Question: The problem looks simple enough, basically I have a sequence of sequences, something like:
'''
typedef mpl::vector<
mpl::vector<mpl::_1, mpl::_2>,
mpl::vector<mpl::_1, mpl::_2, mpl::_3>,
mpl::vector<mpl::_2, mpl::_1>,
mpl::vector<mpl::_2, mpl::_2>,
mpl::vector<mpl::_2, mpl::_2, mpl::_3>
> seq;
'''
What I would like to do is to transform this to a trie, the end result being something like:
'''
mpl::map<
mpl::pair<mpl::_1,
mpl::map<
mpl::pair<mpl::_2,
mpl::map<
mpl::pair<TERMINAL, T>,
mpl::pair<mpl::_3,
mpl::map<
mpl::pair<TERMINAL, T>
>
>
>
>
>
>
mpl::pair<mpl::_2,
mpl::map<
mpl::pair<mpl::_1,
mpl::map<
mpl::pair<TERMINAL, T>
>
>,
mpl::pair<mpl::_2,
mpl::map<
mpl::pair<TERMINAL, T>,
mpl::pair<mpl::_3,
mpl::map<
mpl::pair<TERMINAL, T>
>
>
>
>
>
>
>
'''
So, the question is, is this possible (I'm thinking it's not)? If it is possible, which dark spells have I missed?
EDIT: In case the above transformation from sequence of sequences to a trie is not clear, let me see if I can state it in plain English (often more difficult.) Basically each sequence within the main sequence is composed of some types ('_1', '_2' etc.) The transformed version is trie where common prefixes are collapsed. May be the attached picture helps..

EDIT2: Thanks to @Yakk, hopefully now the question is clearer...
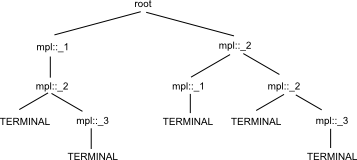
Answer: There you go:
'''
struct Terminal;
template < typename Trie, typename First, typename Last,
typename Enable = void >
struct insertInTrie_impl
{
typedef typename
mpl::deref<First>::type key;
typedef typename
mpl::at<
Trie,
key
>::type subTrieOrVoid; // would be easier if "at" supported Default
typedef typename
mpl::if_<
boost::is_same< subTrieOrVoid, mpl::void_ >,
mpl::map<>,
subTrieOrVoid
>::type subTrie;
typedef typename
mpl::insert<
Trie,
mpl::pair<
key, typename
insertInTrie_impl<
subTrie, typename
mpl::next<First>::type,
Last
>::type
>
>::type type;
};
template < typename Trie, typename First, typename Last >
struct insertInTrie_impl< Trie, First, Last, typename
boost::enable_if< boost::is_same<First, Last> >::type >
: mpl::insert<
Trie,
mpl::pair< Terminal, Terminal >
// I'm not sure what you want in your terminal node
>
{};
template < typename Trie, typename Seq >
struct insertInTrie
: insertInTrie_impl<
Trie, typename
mpl::begin<Seq>::type, typename
mpl::end<Seq>::type
>
{};
template < typename SeqOfSeq >
struct constructTrie
: mpl::fold<
SeqOfSeq,
mpl::map<>,
insertInTrie< mpl::_1, mpl::_2 >
>
{};
'''
'insertInTrie_impl' is a recursive metafunction that inserts a sequence into an existing trie, using iterators. 'insertInTrie' accepts a sequence an calls 'insertInTrie_impl'. 'constructTrie' applies 'insertInTrie' to all sequences in the given sequence, starting with an empty trie.
In pseudo-code, this reads as follow:
'''
Trie insertInTrie_impl(trie, first, last)
{
if (first == last)
{
trie.insert(Terminal, Terminal);
return trie;
}
key = *first;
subTrie = trie[key];
if (subTrie = void) // key not found
{
subTrie = emptyTrie;
}
trie.insert(key, insertInTrie_impl(subTrie, ++first, last))
return trie;
}
Trie insertInTrie(trie, seq)
{
return insertInTrie_impl(trie, seq.begin(), seq.end();
}
Trie constructTrie(seqOfSeq)
{
return fold(seqOfSeq, emptyTrie, insertInTrie);
}
'''
Finally, a sample use:
'''
int main()
{
typedef mpl::vector<
mpl::vector<mpl::_1, mpl::_2>,
mpl::vector<mpl::_1, mpl::_2, mpl::_3>,
mpl::vector<mpl::_2, mpl::_1>,
mpl::vector<mpl::_2, mpl::_2>,
mpl::vector<mpl::_2, mpl::_2, mpl::_3>
> seqOfSeq;
typedef constructTrie< seqOfSeq >::type bigTrie;
BOOST_MPL_ASSERT((
mpl::has_key<
mpl::at<
mpl::at<
bigTrie,
mpl::_1
>::type,
mpl::_2
>::type,
Terminal
> ));
BOOST_MPL_ASSERT((
mpl::has_key<
mpl::at<
mpl::at<
mpl::at<
bigTrie,
mpl::_1
>::type,
mpl::_2
>::type,
mpl::_3
>::type,
Terminal
> ));
BOOST_MPL_ASSERT((
mpl::has_key<
mpl::at<
mpl::at<
bigTrie,
mpl::_2
>::type,
mpl::_2
>::type,
Terminal
> ));
}
'''